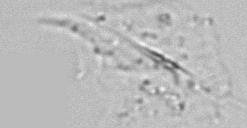
Label: Phaeocystis_debris